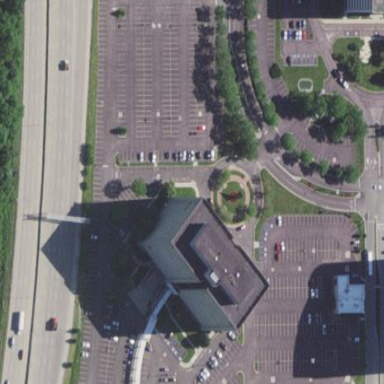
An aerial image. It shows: Office building.